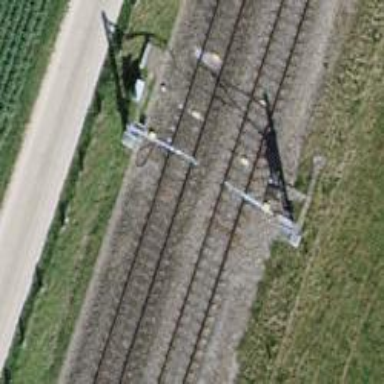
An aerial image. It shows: Railway signal.